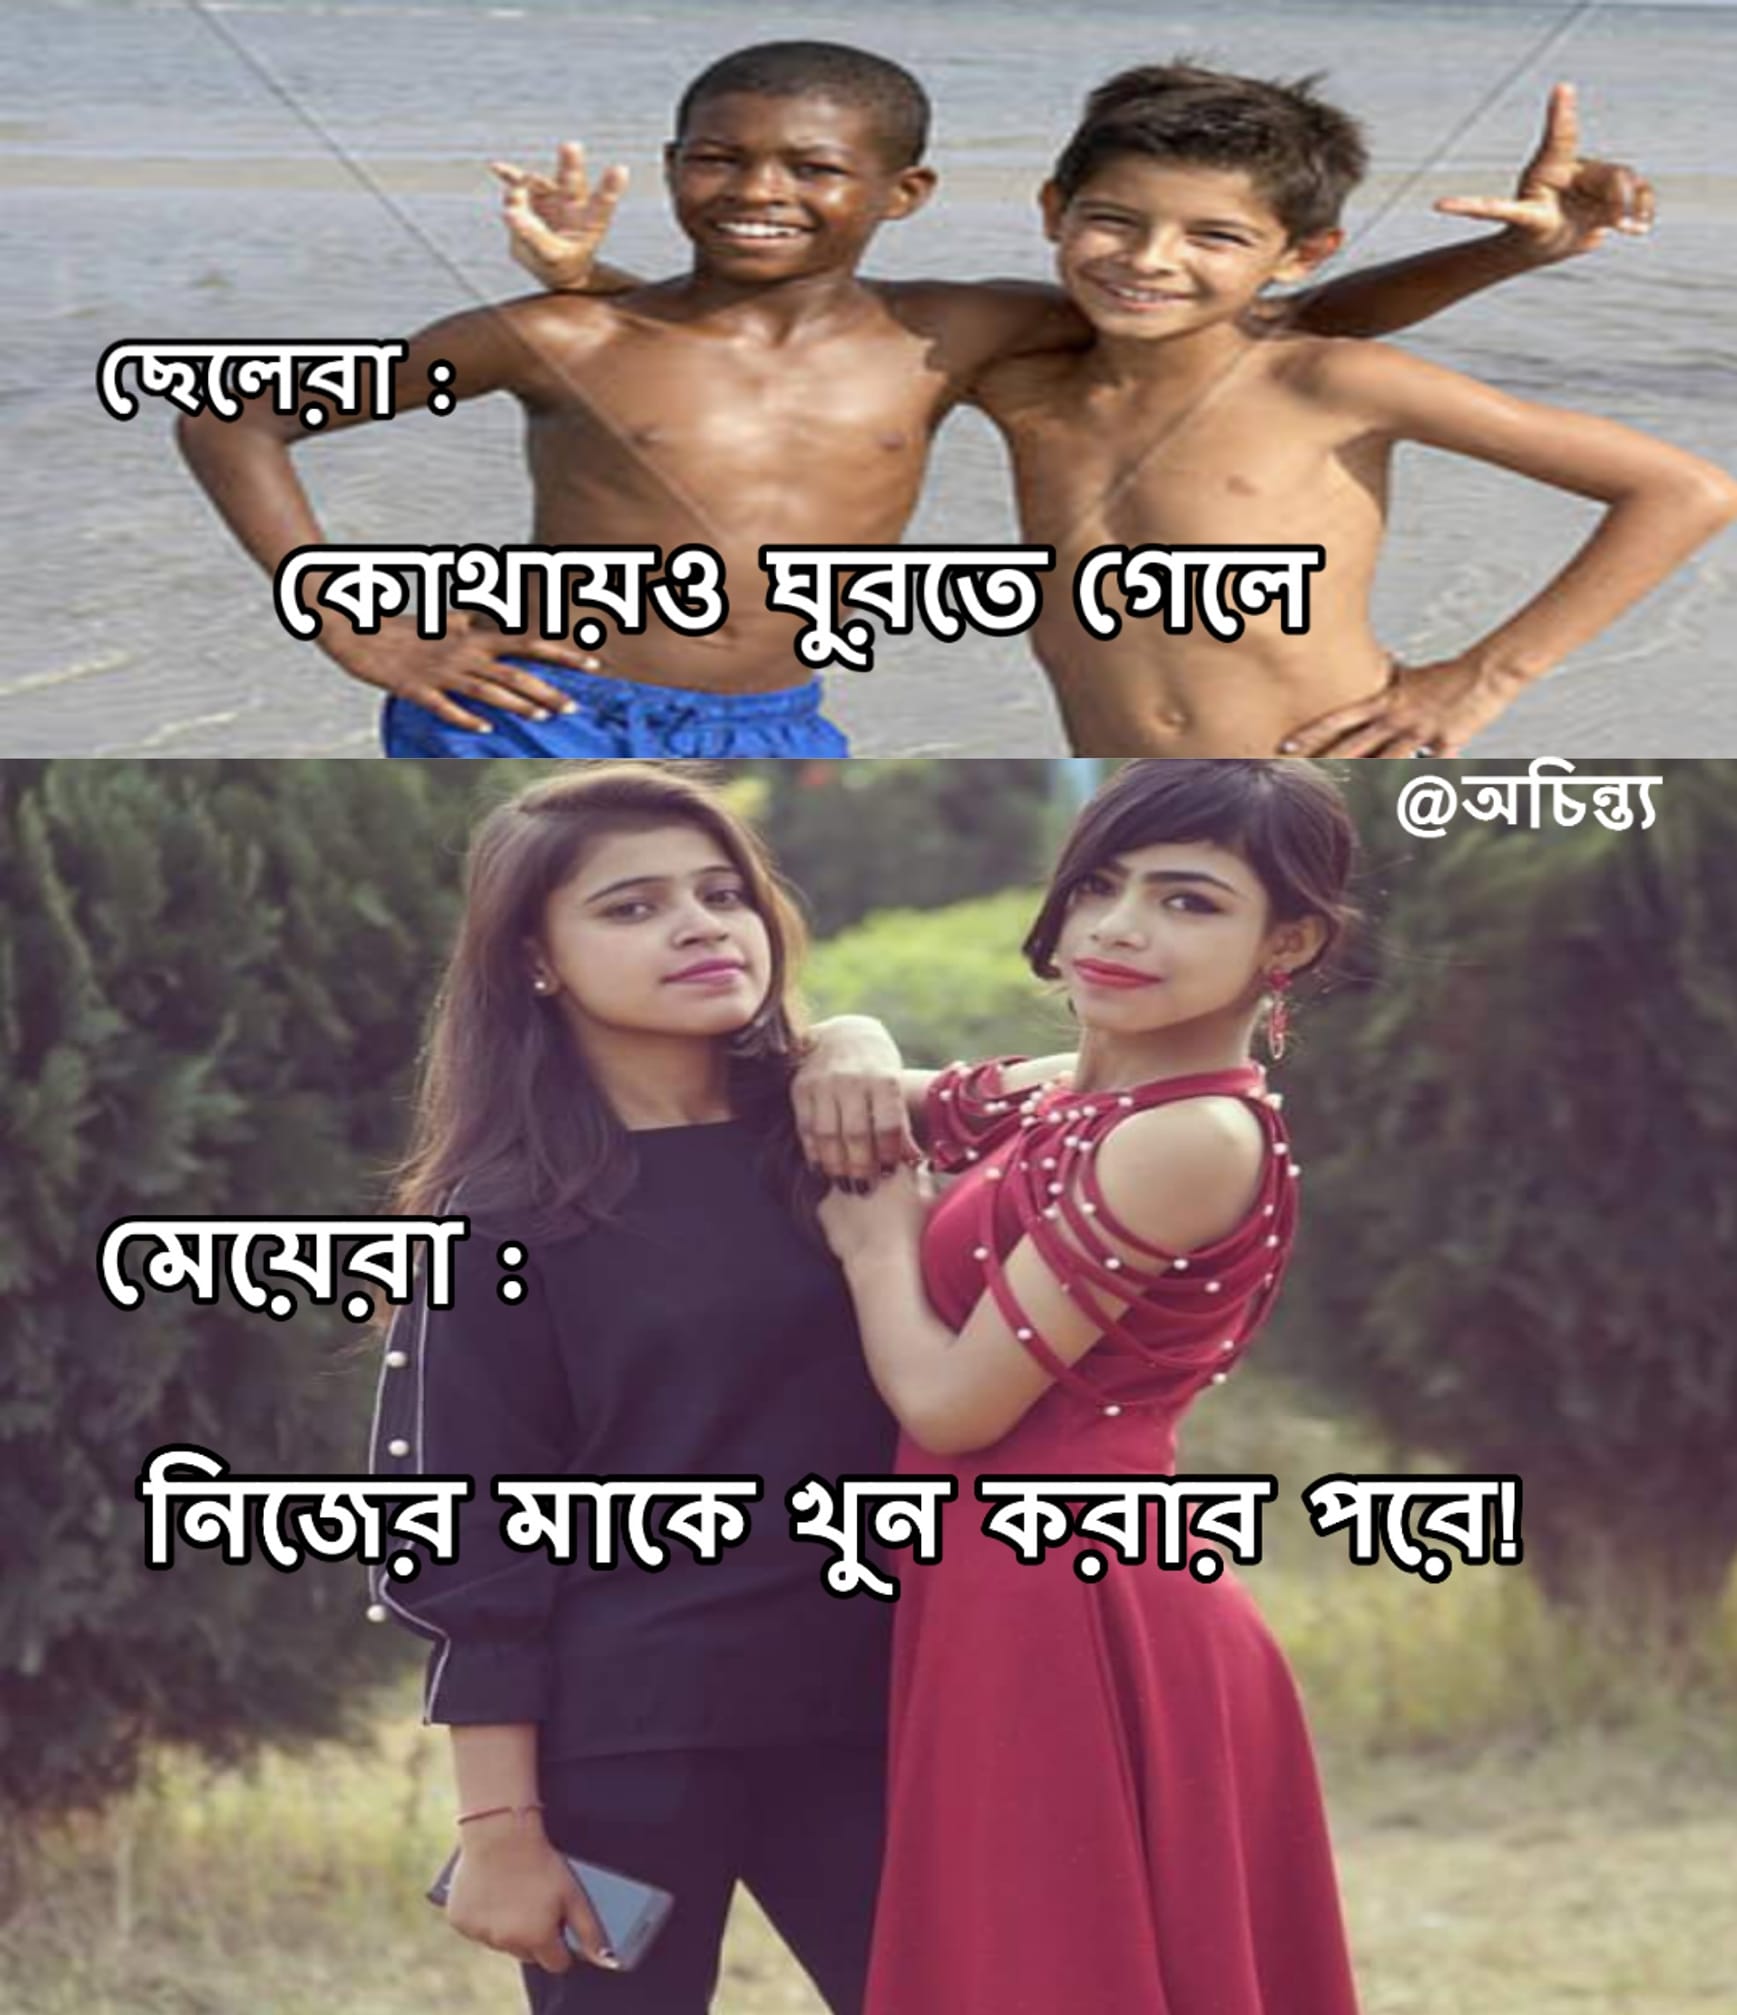
Caption: ছেলেরা : কোথায়ও ঘুরতে গেলে     মেয়েরা : নিজের মাকে খুন করার পরে !
Label: hate